Field crop: maize
Growth stage: 2
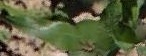
Species: maize